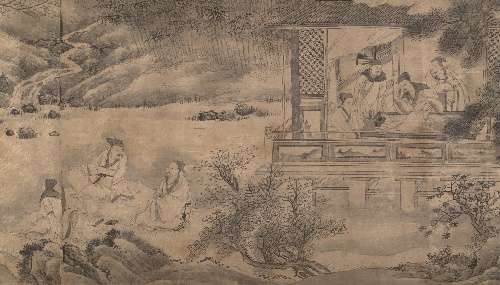
Artist: Qian Gong
Date: dated 1607
Object type: Handscroll
Classification: Paintings
Medium: Handscroll; ink wash on silk brocade
Culture: China
Period: Ming dynasty (1368–1644)
Dimensions: 13 1/2 x 182 1/4 in. (34.3 x 462.9 cm)
Department: Asian Art
Credit line: Gift of Harry Shupak, 1953
Accession year: 1953
Repository: Metropolitan Museum of Art, New York, NY
Tags: Men|Poets|Pavilions